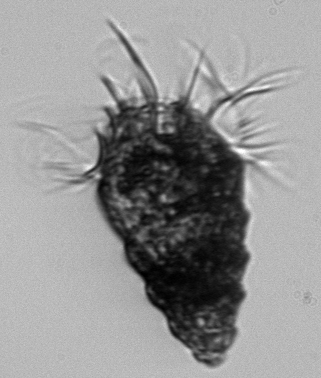
Label: Laboea_strobila